Question: Is there any way to put a line over text in Android? Since underlines and strikethroughs are possible (independent of font), it seems that overlines should be too.
I've tried using the combining overline symbol (pictured below), but it definitely looks funky. Is there a different way to achieve this?

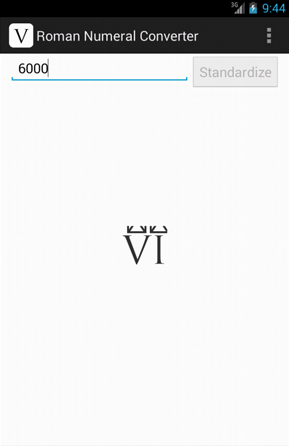
Answer: I know this is not a perfect solution. but it will give some Idea...
'''
public class OverLineTextView extends TextView {
private Paint paint;
public OverLineTextView(Context context) {
super(context);
init();
}
public OverLineTextView(Context context, AttributeSet attrs) {
super(context, attrs);
init();
}
public OverLineTextView(Context context, AttributeSet attrs, int defStyle) {
super(context, attrs, defStyle);
init();
}
private void init() {
paint = new Paint();
paint.setAntiAlias(true);
paint.setColor(Color.GREEN);
paint.setStyle(Style.STROKE);
}
@Override
protected void onDraw(Canvas canvas) {
super.onDraw(canvas);
float width = getPaint().measureText(getText().toString());
canvas.drawLine(getTotalPaddingLeft(), getTotalPaddingTop() + 1,
getTotalPaddingLeft() + width, getTotalPaddingTop() + 1, paint);
}
}
'''